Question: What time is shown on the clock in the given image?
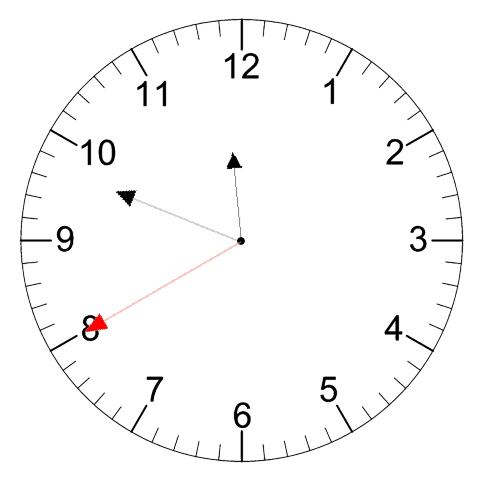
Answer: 11:48:40